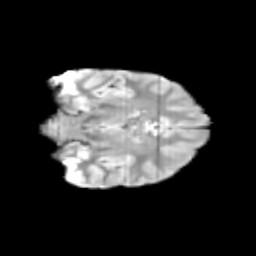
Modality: T2w
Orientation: coronal
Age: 13
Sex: female
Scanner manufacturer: siemens
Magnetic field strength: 3 T
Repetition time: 3.8 s
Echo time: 0.07 s